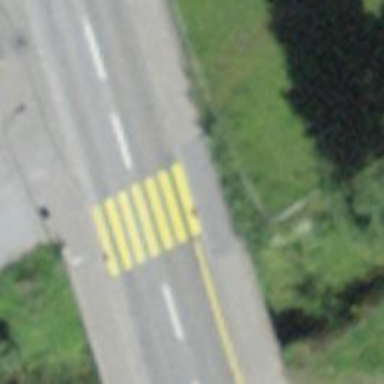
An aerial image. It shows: Uncontrolled crossing on the road.